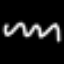
Label: squiggle